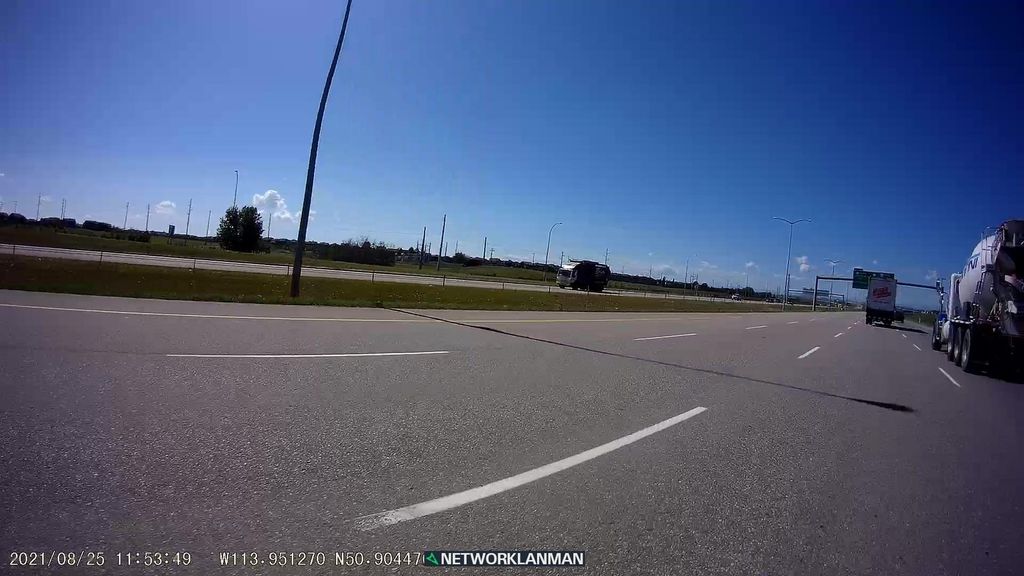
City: calgary